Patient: sex M, age 65
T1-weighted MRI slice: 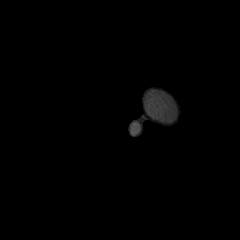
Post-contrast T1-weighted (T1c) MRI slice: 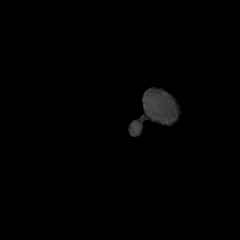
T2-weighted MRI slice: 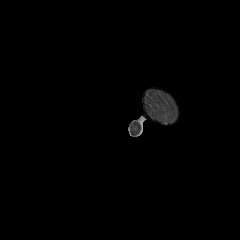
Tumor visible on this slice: no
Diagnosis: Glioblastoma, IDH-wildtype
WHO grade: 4